Interaction volume radius: 10 \u00c5
Interaction volume height: 25 \u00c5
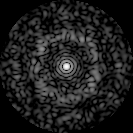
Disorder parameter: 0.78